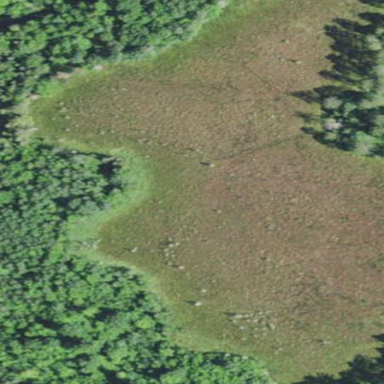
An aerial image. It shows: Bog wetland area.